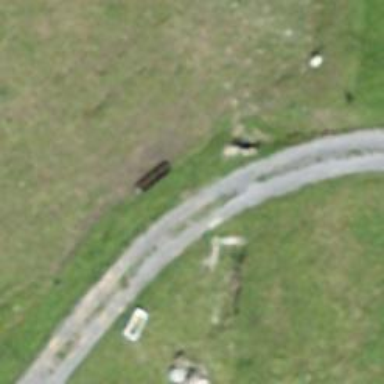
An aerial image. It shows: Culvert tunnel.